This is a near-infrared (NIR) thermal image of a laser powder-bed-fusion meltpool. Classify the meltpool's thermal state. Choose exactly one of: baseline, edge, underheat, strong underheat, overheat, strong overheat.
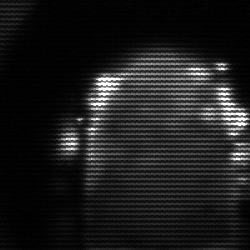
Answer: baseline